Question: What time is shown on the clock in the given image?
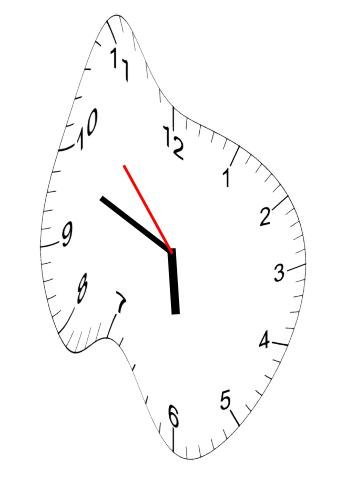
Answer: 05:48:53